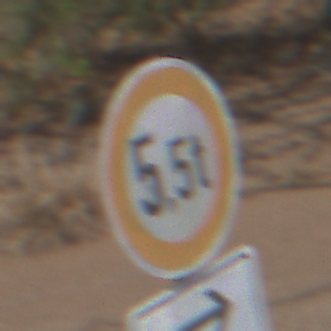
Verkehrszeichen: TatsaechlicheMasse
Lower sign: RichtungsangabeDurchPfeile5
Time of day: Midday
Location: Outdoor (RoadRail)
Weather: Clear
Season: NotSpecified
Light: Natural